Question: I have the following codes in my slider which displays a navigational arrow and bullets:
'''
<div id="slider1_container" style="width: 1300px; height: 600px; overflow: hidden;">
<!-- NAVIGATION START -->
<div u="navigator" class="jssorn21" style="background-color: #00FF00; position: absolute; bottom: 20px; left: 0px;">
<div u="prototype" style="background-color: #0000FF; POSITION: absolute; WIDTH: 19px; HEIGHT: 19px; text-align: center; line-height: 19px; color: White; font-size: 12px;"></div>
</div>
<span u="arrowleft" class="jssord21l" style="width: 35px; height: 35px; left: 40%; bottom: 20px;"></span>
<span u="arrowright" class="jssord21r" style="width: 35px; height: 35px; right: 38%"></span>
<!-- NAVIGATION END -->
</div>
'''
Displays the following:

The full CSS is:
'''
.jssorn21 div, .jssorn21 div:hover, .jssorn21 .av {
background: url(../theImages/bulletDirection.png) no-repeat;
overflow:hidden;
cursor: pointer;
}
.jssorn21 div {
background-position: -5px -5px;
}
.jssorn21 div:hover, .jssorn21 .av:hover {
background-position: -35px -5px;
}
.jssorn21 .av {
background-position: -65px -5px;
}
.jssorn21 .dn, .jssorn21 .dn:hover {
background-position: -95px -5px;
}
.jssord21l, .jssord21r, .jssord21ldn, .jssord21rdn {
position: absolute;
cursor: pointer;
/*display: block;*/
background: url(../theImages/arrowDirection.png) no-repeat;
overflow: hidden;
background-color: #000000;
}
.jssord21l {
background-position: -9px -20px;
}
.jssord21r {
background-position: -45px -20px;
}
.jssord21l:hover {
background-position: -81px -20px;
}
.jssord21r:hover {
background-position: -117px -20px;
}
.jssord21ldn {
background-position: -153px -20px;
}
.jssord21rdn {
background-position: -189px -20px;
}
'''
The navigation bullets I was able to move to the bottom with the 'bottom: 20px' code but the navigation arrows can only be moved 'left' or 'right'. The 'top' or 'bottom' does not work for them. I want to put the left arrow, left of the bullets and the right arrow, right of the bullets toward the bottom of the slider. How can I achieve that?
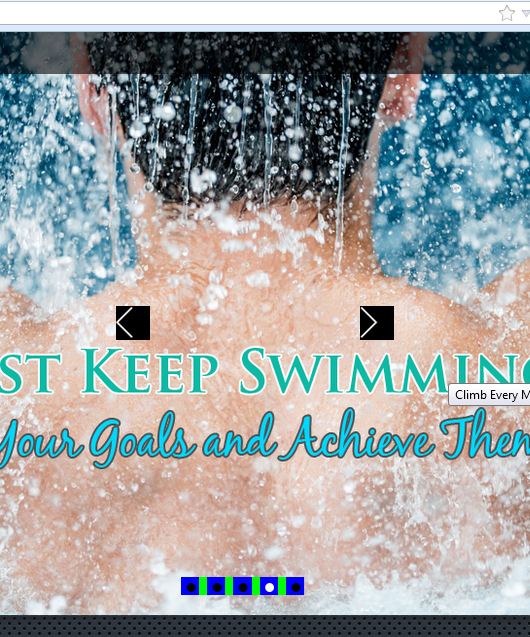
Answer: I would try to add 'position:absolute' to the spans; Or you can move the whole 'span's inside the 'navigator' div.
This is option 1:
'''
<div id="slider1_container" style="width: 1300px; height: 600px; overflow: hidden;">
<!-- NAVIGATION START -->
<div u="navigator" class="jssorn21" style="background-color: #00FF00; position: absolute; bottom: 20px; left: 0px;">
<div u="prototype" style="background-color: #0000FF; POSITION: absolute; WIDTH: 19px; HEIGHT: 19px; text-align: center; line-height: 19px; color: White; font-size: 12px;"></div>
</div>
<span u="arrowleft" class="jssord21l" style="width: 35px; height: 35px; left: 40%; bottom: 20px; position:absolute;"></span>
<span u="arrowright" class="jssord21r" style="width: 35px; height: 35px; right: 38%;position:absolute"></span>
<!-- NAVIGATION END -->
</div>
'''